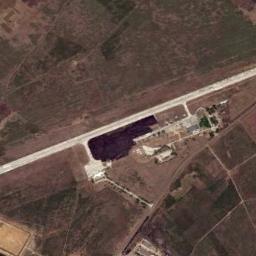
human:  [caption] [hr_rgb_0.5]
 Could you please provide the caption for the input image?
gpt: An airport with a runway and an open area on the farmland and some trees on the farmland .

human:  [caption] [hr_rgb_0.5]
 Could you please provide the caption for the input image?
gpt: There is an airport in the middle of the field .

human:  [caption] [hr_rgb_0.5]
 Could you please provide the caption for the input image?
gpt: An airport with a runway and many buildings is surrounded by a brown and green farmland .

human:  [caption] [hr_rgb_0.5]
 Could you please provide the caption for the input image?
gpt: Most of the buildings at this airport have gray roofs .

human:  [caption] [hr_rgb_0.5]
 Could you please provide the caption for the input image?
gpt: The road is straight and long at the airport .